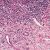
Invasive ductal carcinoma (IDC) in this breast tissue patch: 0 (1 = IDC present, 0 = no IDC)